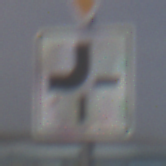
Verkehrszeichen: VerlaufVorfahrtsstrasse2
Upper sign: VorfahrtGewaehren
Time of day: Midday
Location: Outdoor (Nature)
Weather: PartlyCloudy
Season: NotSpecified
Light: Natural